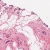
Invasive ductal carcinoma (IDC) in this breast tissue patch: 0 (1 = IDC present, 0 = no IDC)